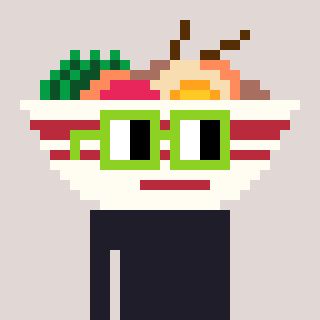
a pixel art character with square light green glasses, a noodles-shaped head and a teal-colored body on a warm background